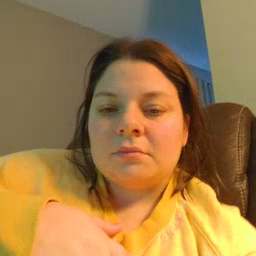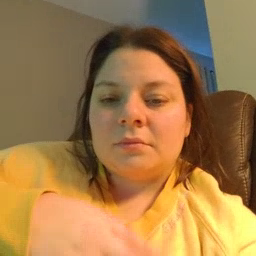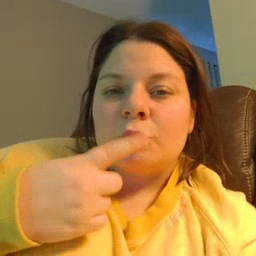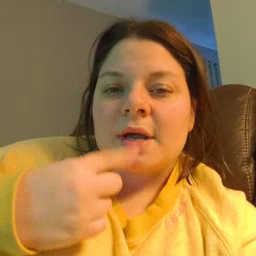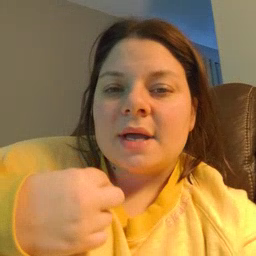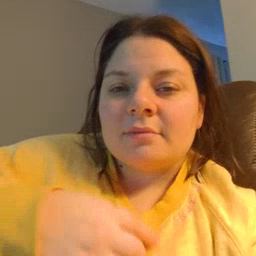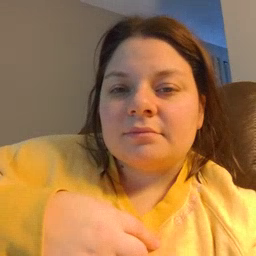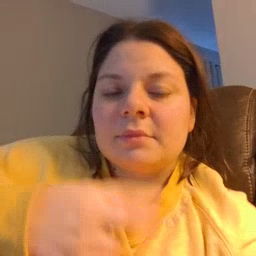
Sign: red